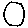
Label: circle